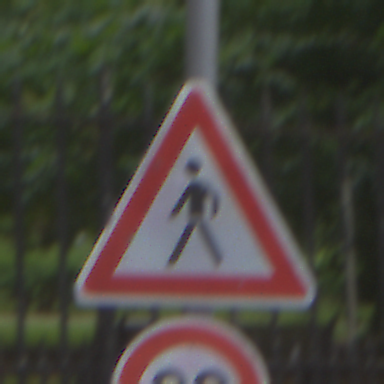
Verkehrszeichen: FussgaengerRechts
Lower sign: Geschwindigkeit90
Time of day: MorningAfternoon
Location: Outdoor (Urban)
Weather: Overcast
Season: NotSpecified
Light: Natural